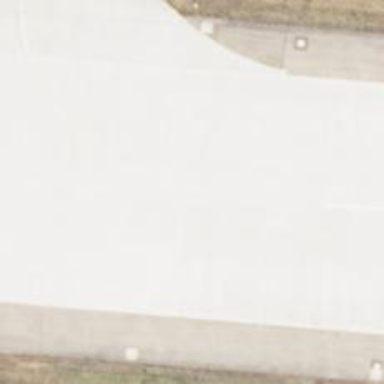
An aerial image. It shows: Concrete displaced threshold runway at the airport.